Interaction volume radius: 5 \u00c5
Interaction volume height: 30 \u00c5
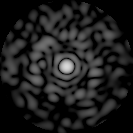
Disorder parameter: 0.8094